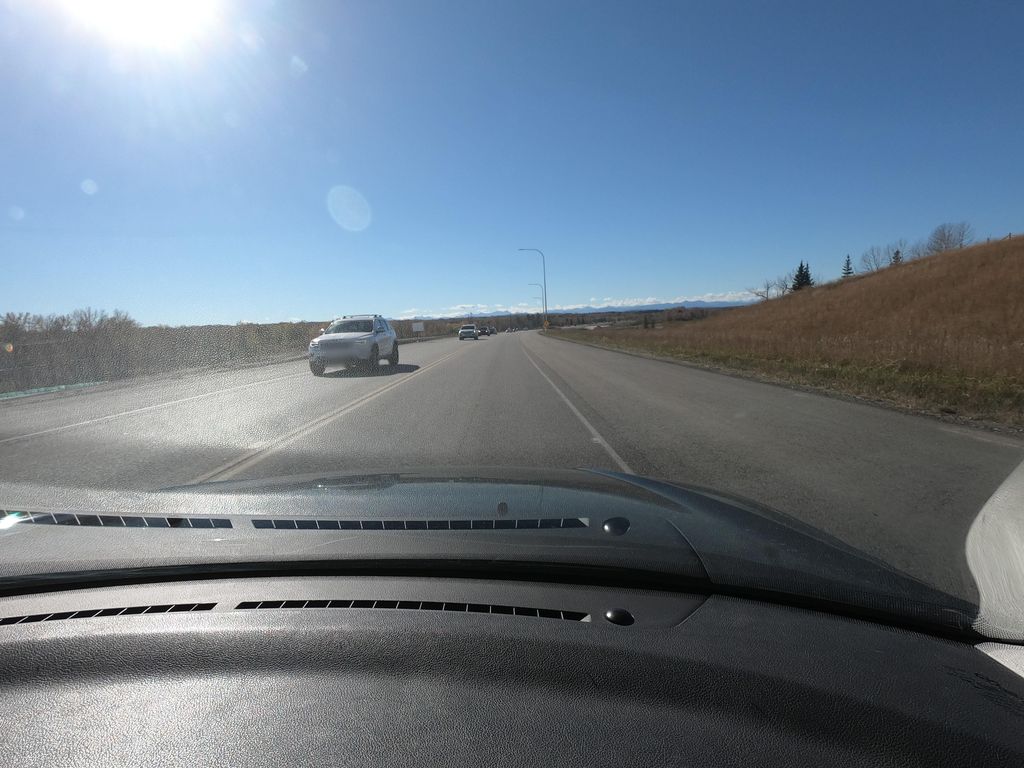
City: calgary